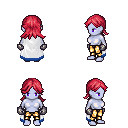
a pixel art fantasy rpg character, female body template, dark elf, purple skin, white trimmed cape, gold greaves, ruby red loose hair, metal gloves, four views (front, back, left, right), 2x2 character sprite sheet, small pixel art, hard edges, no anti-aliasing